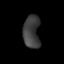
Tissue: lung
Cell type: Endothelial cells
Senescence score: 0.5958
Nuclear area (px): 531
Mean DAPI intensity: 62.492